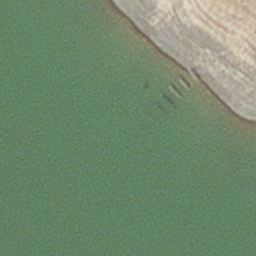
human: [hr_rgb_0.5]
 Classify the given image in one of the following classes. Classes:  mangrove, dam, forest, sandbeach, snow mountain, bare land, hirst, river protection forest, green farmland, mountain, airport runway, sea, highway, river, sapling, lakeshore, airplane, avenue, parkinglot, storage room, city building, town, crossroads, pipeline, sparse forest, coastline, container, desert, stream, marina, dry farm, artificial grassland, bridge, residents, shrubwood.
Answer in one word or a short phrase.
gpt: hirst